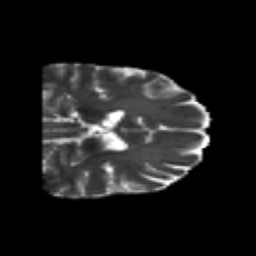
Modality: T2w
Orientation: coronal
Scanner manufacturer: siemens
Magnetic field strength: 3 T
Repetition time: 6.8 s
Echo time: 0.093 s